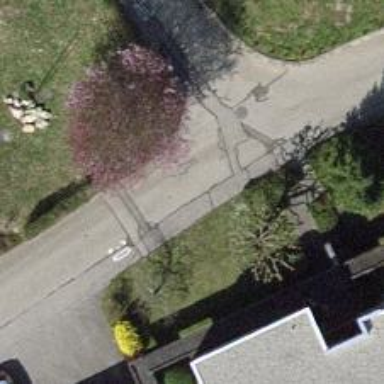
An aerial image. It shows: Residential road with asphalt surface.